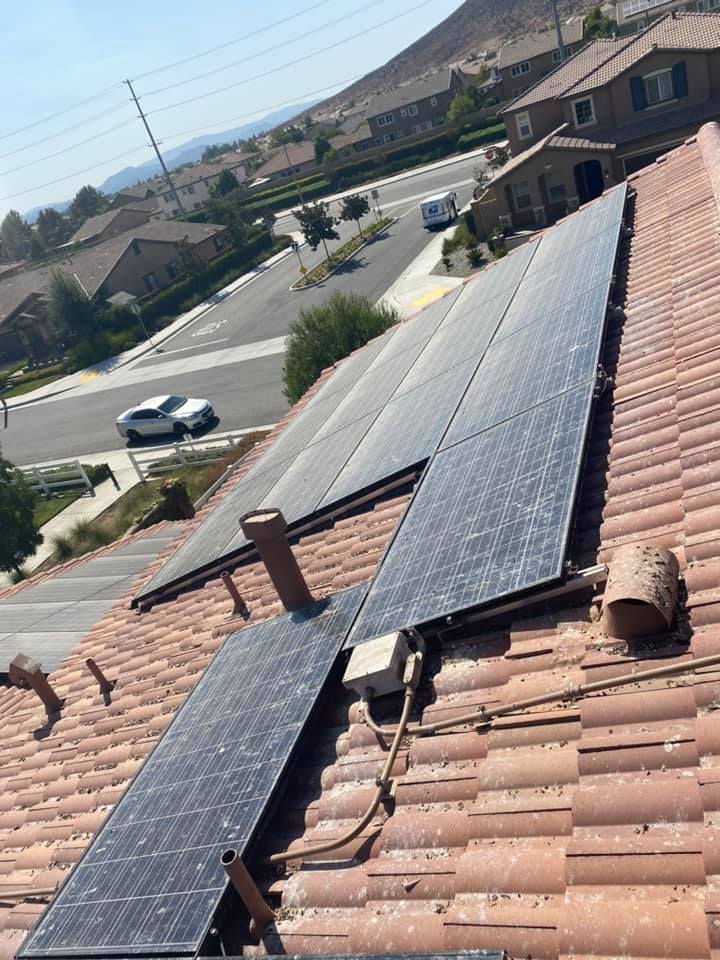
Label: Dusty